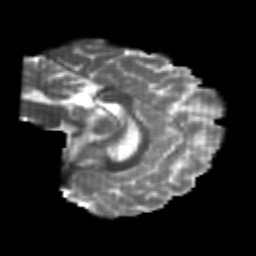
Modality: T2w
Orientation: sagittal
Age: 22
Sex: female
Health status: healthy
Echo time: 0.074 s